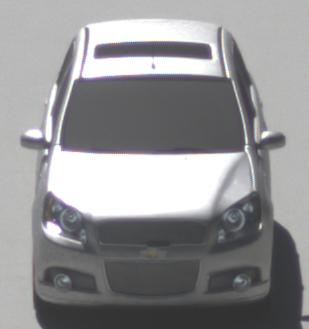
Make: Chevrolet
Model: Aveo 1.2
Detailed model: Aveo
Model produced from: 2008/06
Model produced until: 2011/01
Doors: 3
Color: white
Road condition: dry road
Daytime: midday
Contrast: high contrast